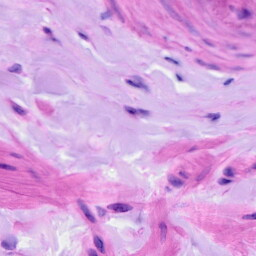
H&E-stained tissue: Ovarian